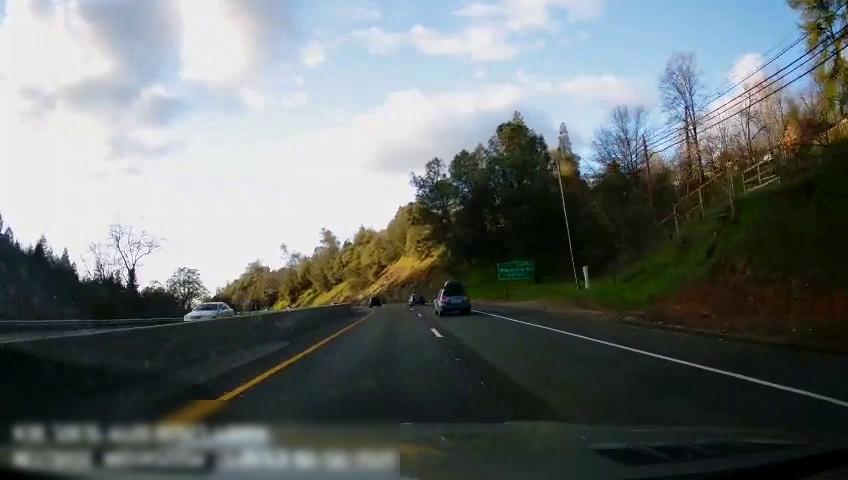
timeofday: Day
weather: Sunny
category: Drivable Space
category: Vehicles | SUV
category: Vehicles | Car
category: Vehicles | SUV
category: Vehicles | Car
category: Lanes | Current Lane
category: Lanes | Alternate Lane
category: Lanes | Current Lane
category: Lanes | Opposite Lane
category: Traffic | Signs